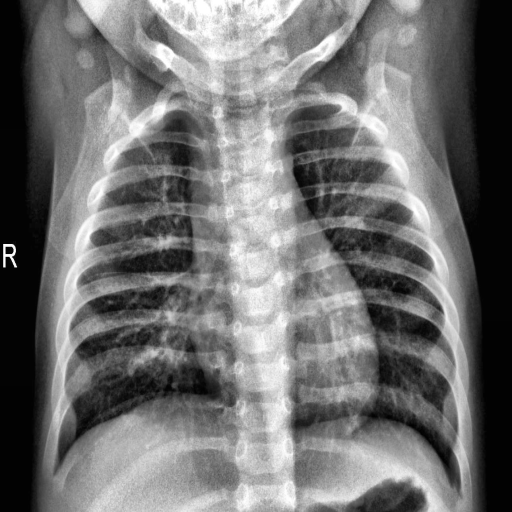
Finding: NORMAL